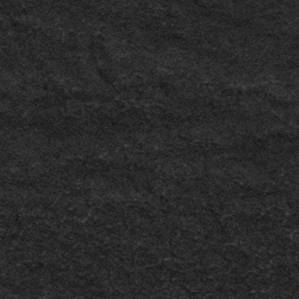
Label: frost